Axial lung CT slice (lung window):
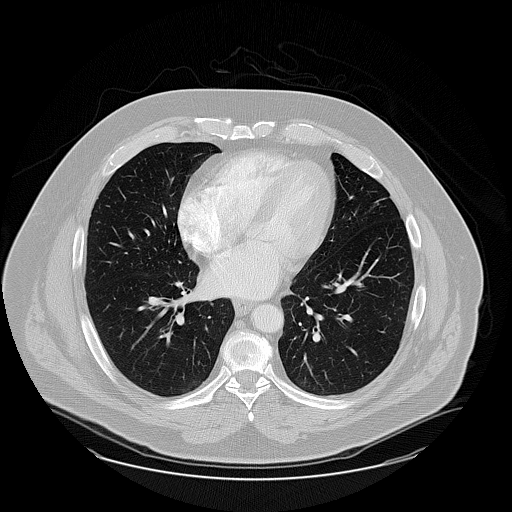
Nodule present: no